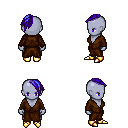
a pixel art fantasy rpg character, female body template, dark elf, purple skin, brown robe, metal pants, blue long mohawk hairstyle, gold boots, four views (front, back, left, right), 2x2 character sprite sheet, small pixel art, hard edges, no anti-aliasing